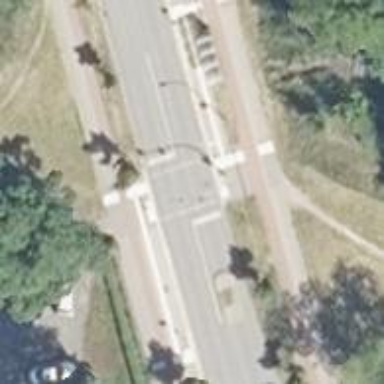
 featuring sidewalks on both sides and cycle track."